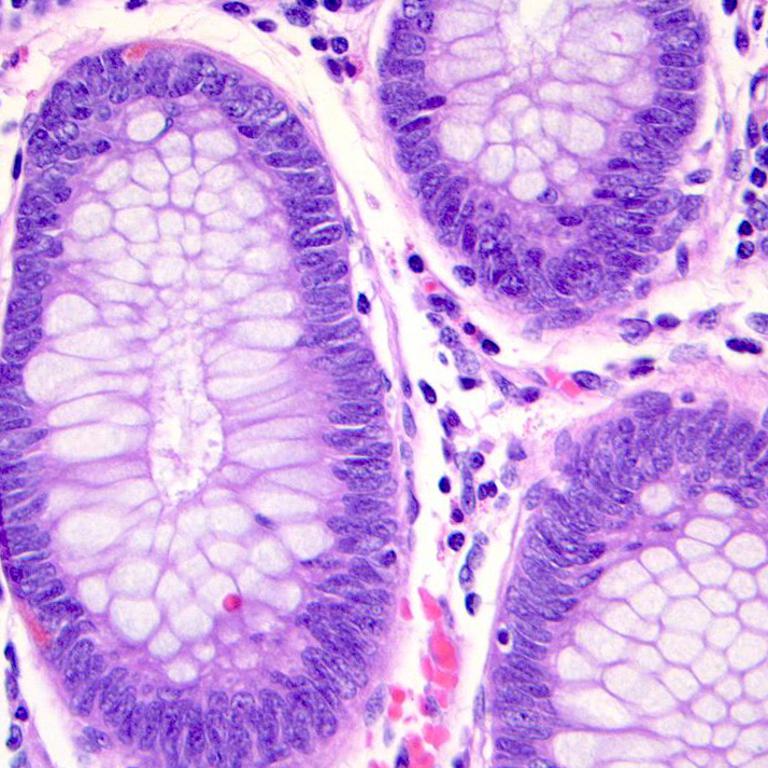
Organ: colon
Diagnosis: benign